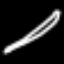
Label: pencil